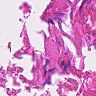
Metastatic tissue present: no